Interaction volume radius: 5 \u00c5
Interaction volume height: 15 \u00c5
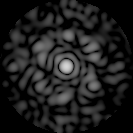
Disorder parameter: 0.7039